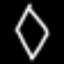
Label: diamond